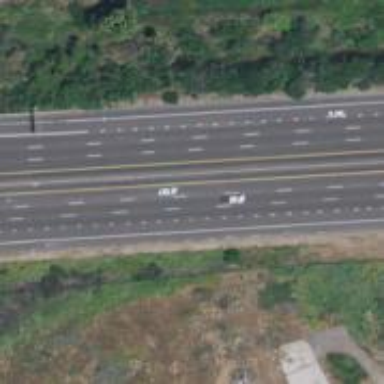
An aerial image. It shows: Motorway junction.